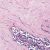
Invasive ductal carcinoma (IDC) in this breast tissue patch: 0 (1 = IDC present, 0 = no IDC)